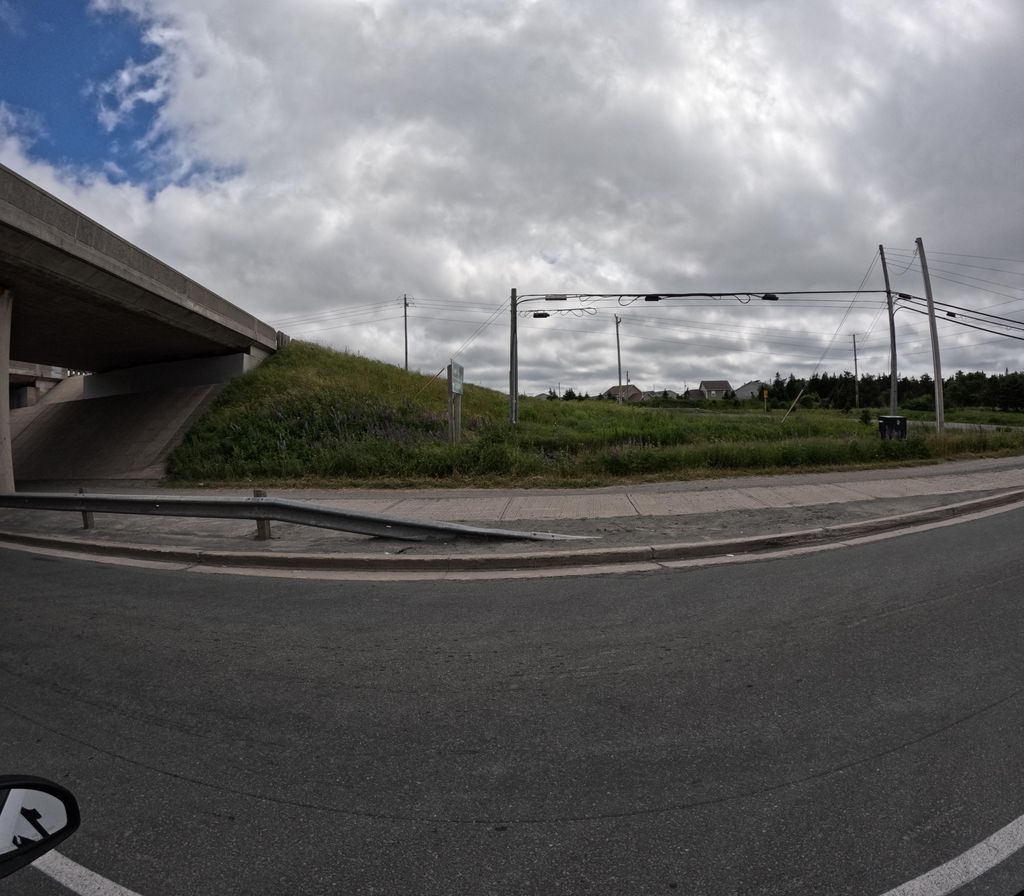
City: st_johns